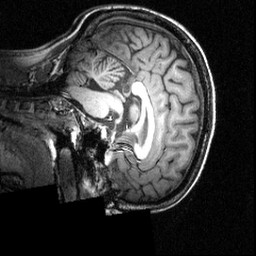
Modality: T1w
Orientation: sagittal
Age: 23
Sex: female
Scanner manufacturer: siemens
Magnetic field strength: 3.951 T
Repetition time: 1.5 s
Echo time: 0.00335 s